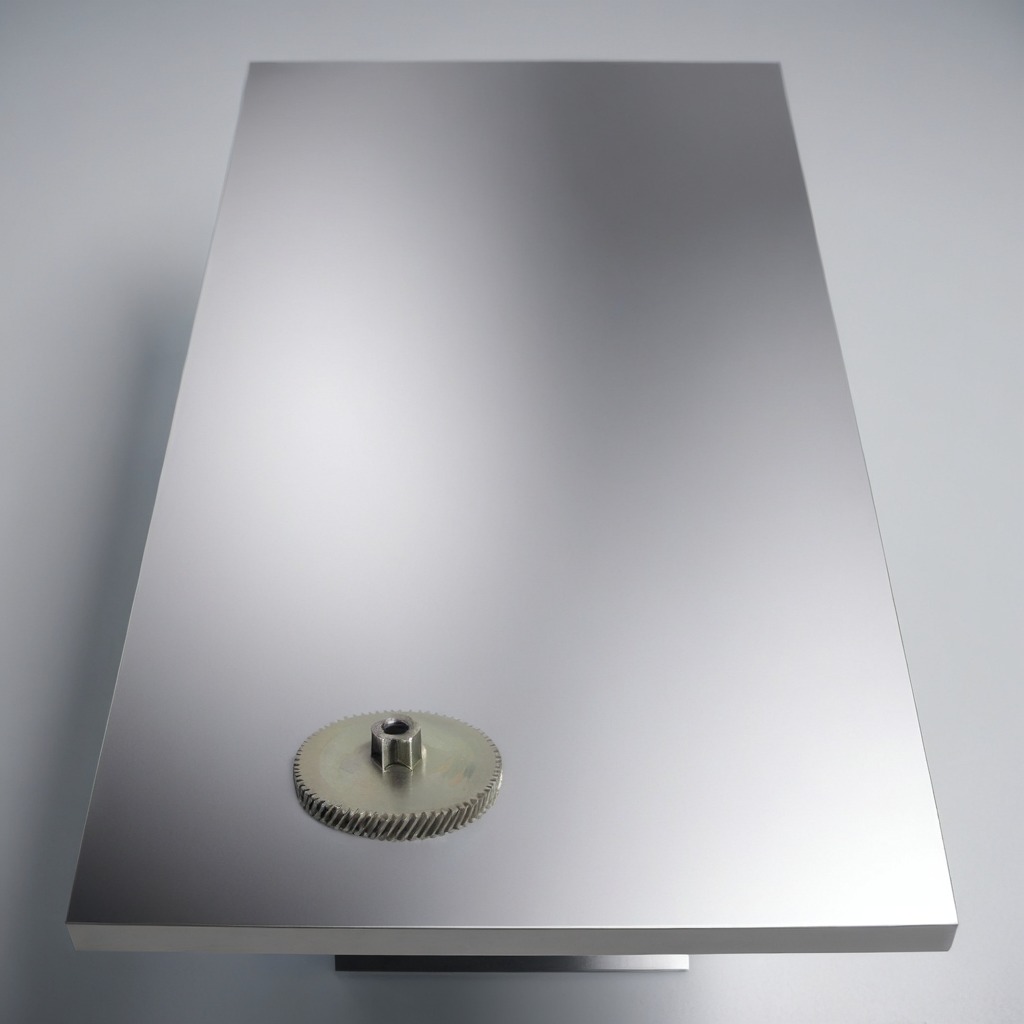
A steel gear with teeth is lying on the stainless steel table.